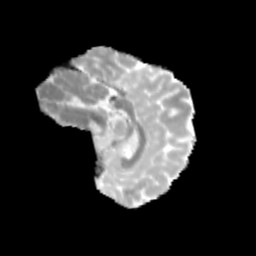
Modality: MD
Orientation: sagittal
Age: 11
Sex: female
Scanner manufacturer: siemens
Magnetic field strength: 3 T
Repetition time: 3.8 s
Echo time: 0.07 s